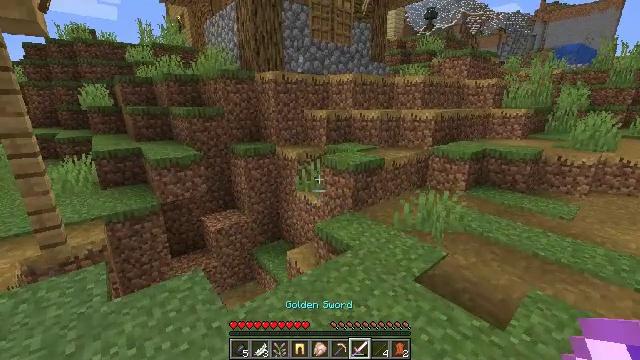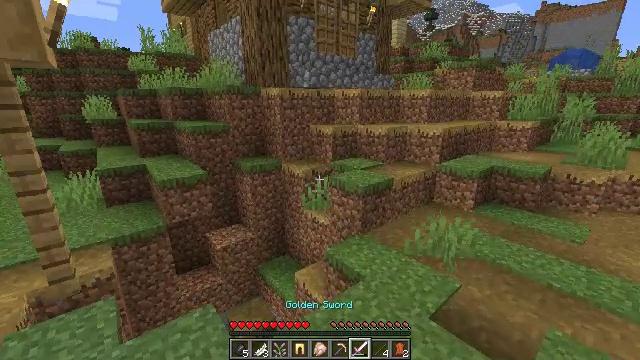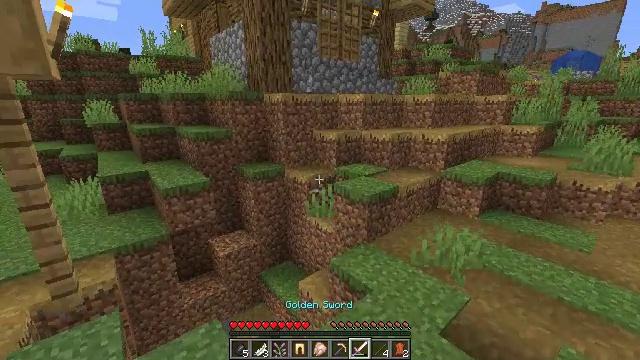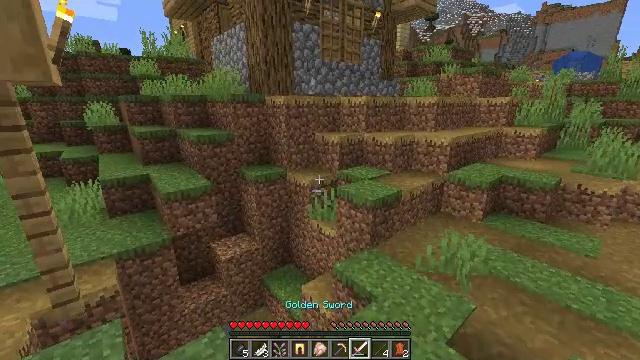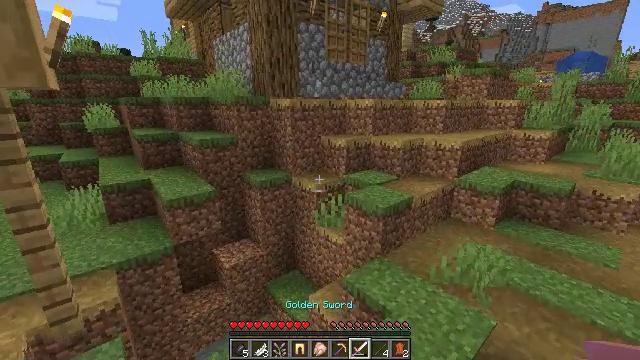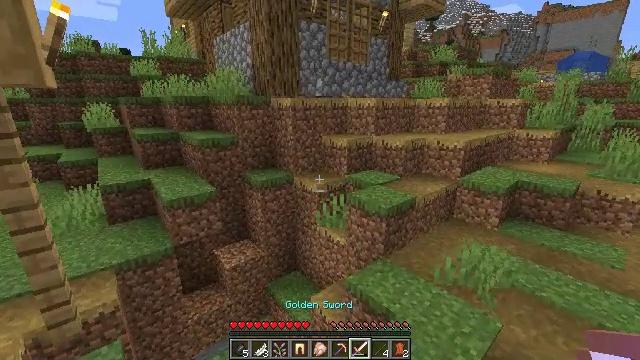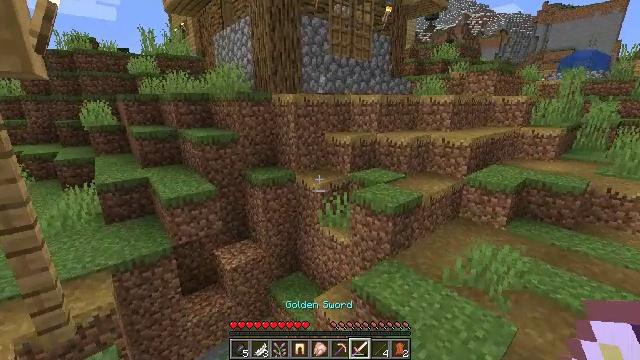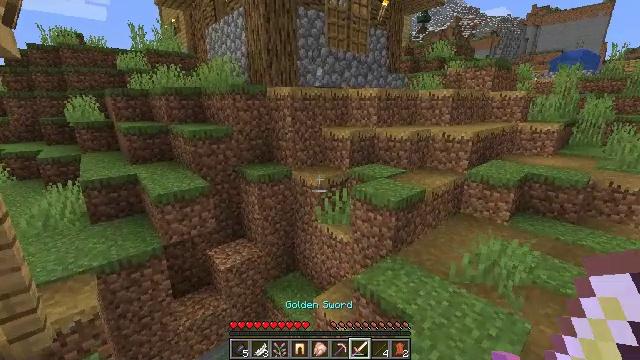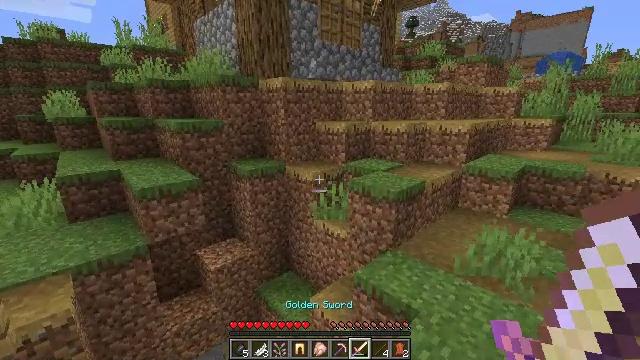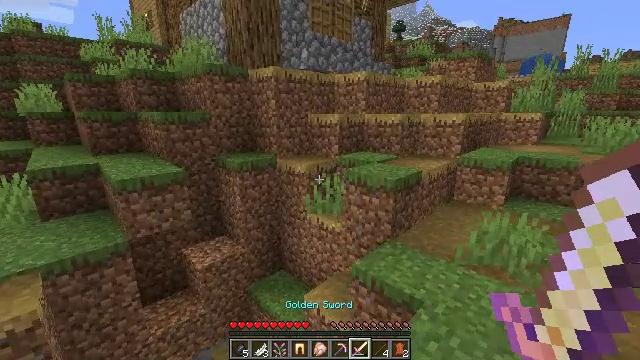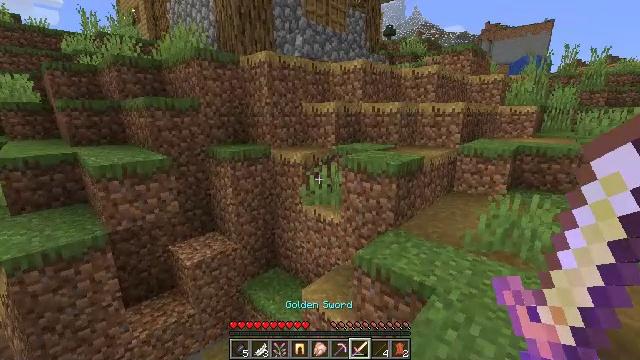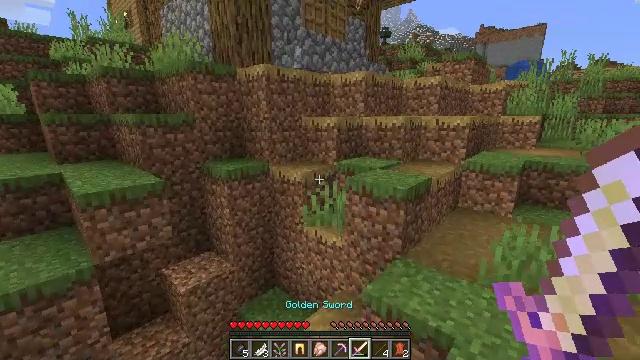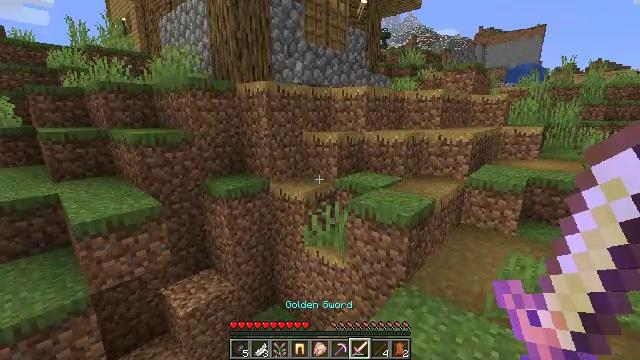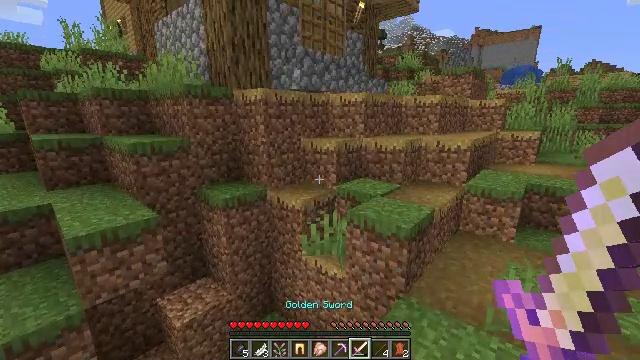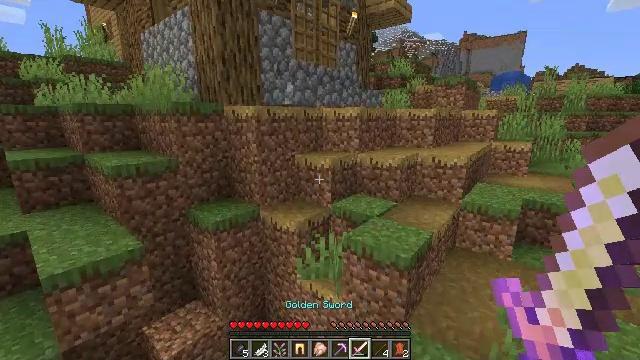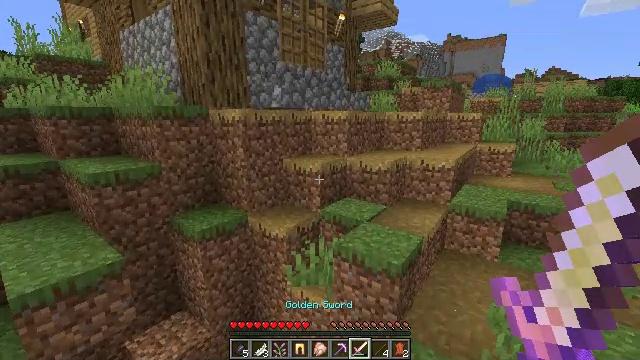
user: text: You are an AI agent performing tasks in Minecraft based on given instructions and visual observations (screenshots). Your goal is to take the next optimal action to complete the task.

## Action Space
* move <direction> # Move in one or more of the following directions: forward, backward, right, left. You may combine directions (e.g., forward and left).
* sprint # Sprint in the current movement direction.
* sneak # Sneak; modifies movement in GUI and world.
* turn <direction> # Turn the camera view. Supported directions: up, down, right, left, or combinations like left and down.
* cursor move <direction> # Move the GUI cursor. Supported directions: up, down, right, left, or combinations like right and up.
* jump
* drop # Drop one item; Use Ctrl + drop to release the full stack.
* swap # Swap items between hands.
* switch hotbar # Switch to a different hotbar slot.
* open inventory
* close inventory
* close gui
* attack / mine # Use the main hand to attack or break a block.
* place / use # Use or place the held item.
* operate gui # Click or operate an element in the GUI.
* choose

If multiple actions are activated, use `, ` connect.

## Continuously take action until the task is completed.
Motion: motion action
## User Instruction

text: Drop a lilac.
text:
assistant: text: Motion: move forward and move left, jump
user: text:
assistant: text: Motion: move forward and move left, jump
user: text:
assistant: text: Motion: move forward and move left, jump
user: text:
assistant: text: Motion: move forward and move left, jump
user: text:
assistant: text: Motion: move forward and move left, jump
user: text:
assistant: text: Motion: move forward and move left, jump
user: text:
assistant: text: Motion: move forward and move left, turn right, jump
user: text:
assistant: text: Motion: move forward and move left, turn right, jump
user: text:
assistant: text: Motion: move forward and move left, turn right, jump
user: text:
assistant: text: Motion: move forward and move left, turn right, jump
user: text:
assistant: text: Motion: move forward and move left, jump
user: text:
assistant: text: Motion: move forward and move left, jump
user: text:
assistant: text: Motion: move forward and move left, jump
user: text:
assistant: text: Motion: move forward and move left, turn right, jump
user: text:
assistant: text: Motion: move forward and move left, turn right, jump
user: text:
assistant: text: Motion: move forward and move left, turn right, jump
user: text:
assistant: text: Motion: move forward and move left, turn right, jump
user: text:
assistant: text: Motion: move left, turn right, jump
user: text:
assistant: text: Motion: move left, turn right, jump
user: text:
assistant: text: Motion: move right, turn right, jump
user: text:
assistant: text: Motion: move right, turn right, jump
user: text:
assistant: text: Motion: move right, turn right, jump
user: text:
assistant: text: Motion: move right, jump
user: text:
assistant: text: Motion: move right, jump
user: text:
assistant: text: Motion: move right, jump
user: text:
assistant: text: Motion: move right, jump
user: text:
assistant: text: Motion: move right, jump
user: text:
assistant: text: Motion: move right, jump
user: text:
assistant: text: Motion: move right, jump
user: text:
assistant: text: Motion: move right, turn left and down, jump